Question: I am trying to recode <URL> .Mexopencv ports OpenCV vision toolbox into Matlab .
My code in Matlab using OpenCV toolbox:
'''
function hello
close all;clear all;
disp('Feature matching demo, press key when done');
boxImage = imread('D:/pic/500_1.jpg');
boxImage = rgb2gray(boxImage);
[boxPoints,boxFeatures] = cv.ORB(boxImage);
sceneImage = imread('D:/pic/100_1.jpg');
sceneImage = rgb2gray(sceneImage);
[scenePoints,sceneFeatures] = cv.ORB(sceneImage);
if (isempty(scenePoints)|| isempty(boxPoints))
return;
end;
matcher = cv.DescriptorMatcher('BruteForce');
matches = matcher.match(boxFeatures,sceneFeatures);
%Box contains pixels coordinates where there are matches
box = [boxPoints([matches(2:end).queryIdx]).pt];
%Scene contains pixels coordinates where there are matches
scene = [scenePoints([matches(2:end).trainIdx]).pt];
%Please refer to http://stackoverflow.com/questions/<PHONE>/matlab-using-mat2cell
%Box arrays contains coordinates the form [ (x1,y1), (x2,y2) ...]
%after applying mat2cell function
[nRows, nCols] = size(box);
nSubCols = 2;
box = mat2cell(box,nRows,nSubCols.*ones(1,nCols/nSubCols));
%Scene arrays contains coordinates the form [ (x1,y1), (x2,y2) ...]
%after applying mat2cell function
[nRows, nCols] = size(scene);
nSubCols = 2;
scene = mat2cell(scene,nRows,nSubCols.*ones(1,nCols/nSubCols));
%Finding homography between box and scene
H = cv.findHomography(box,scene);
boxCorners = [1, 1;... % top-left
size(boxImage, 2), 1;... % top-right
size(boxImage, 2), size(boxImage, 1);... % bottom-right
1, size(boxImage, 1)];
%Fine until this point , problem starts with perspectiveTransform
sceneCorners= cv.perspectiveTransform(boxCorners,H);
end
'''
The error:
'''
Error using cv.perspectiveTransform
Unexpected Standard exception from MEX file.
What()
is:C:\slaveuilds\WinInstallerMegaPack\src\opencv\modules\core\src\matmul.cpp:1926:
error: (-215) scn + 1 == m.cols && (depth == CV_32F || depth == CV_64F)
..
Error in hello (line 58)
sceneCorners= cv.perspectiveTransform(boxCorners,H);
'''
The problem starts from checking out the 'perspectiveTranform(boxCorners, H)', until finding 'homography' it was fine . Also note that while calculating the matching coordinates from the sample and the scene , I indexed from '2:end', 'box = [boxPoints([matches(2:end).queryIdx]).pt]', since accessing the 'queryIdx' of the 1st element would yield the zeroth position that couldn't be accessed . However , I think , this would not be a problem . Anyhow , I am looking forward for an answer to my solution . Thanks.
### 2nd Update:
According to @Amro , I have updated my code ,below . The inliers gives good response , however the coordinates for calculating perspective transform somehow got twisted.
'''
function hello
close all; clear all; clc;
disp('Feature matching with ORB');
%Feature detector and extractor for object
imgObj = imread('D:/pic/box.png');
%boxImage = rgb2gray(boxImage);
[keyObj,featObj] = cv.ORB(imgObj);
%Feature detector and extractor for scene
imgScene = imread('D:/pic/box_in_scene.png');
%sceneImage = rgb2gray(sceneImage);
[keyScene,featScene] = cv.ORB(imgScene);
if (isempty(keyScene)|| isempty(keyObj))
return;
end;
matcher = cv.DescriptorMatcher('BruteForce-HammingLUT');
m = matcher.match(featObj,featScene);
%im_matches = cv.drawMatches(boxImage, boxPoints, sceneImage, scenePoints,m);
% extract keypoints from the filtered matches
% (C zero-based vs. MATLAB one-based indexing)
ptsObj = cat(1, keyObj([m.queryIdx]+1).pt);
ptsObj = num2cell(ptsObj, 2);
ptsScene = cat(1, keyScene([m.trainIdx]+1).pt);
ptsScene = num2cell(ptsScene, 2);
% compute homography
[H,inliers] = cv.findHomography(ptsObj, ptsScene, 'Method','Ransac');
% remove outliers reported by RANSAC
inliers = logical(inliers);
m = m(inliers);
% show the final matches
imgMatches = cv.drawMatches(imgObj, keyObj, imgScene, keyScene, m, ...
'NotDrawSinglePoints',true);
imshow(imgMatches);
% apply the homography to the corner points of the box
[h,w] = size(imgObj);
corners = permute([0 0; w 0; w h; 0 h], [3 1 2]);
p = cv.perspectiveTransform(corners, H)
p = permute(p, [2 3 1])
p = bsxfun(@plus, p, [size(imgObj,2) 0]);
% draw lines between the transformed corners (the mapped object)
opts = {'Color',[0 255 0], 'Thickness',4};
imgMatches = cv.line(imgMatches, p(1,:), p(2,:), opts{:});
imgMatches = cv.line(imgMatches, p(2,:), p(3,:), opts{:});
imgMatches = cv.line(imgMatches, p(3,:), p(4,:), opts{:});
imgMatches = cv.line(imgMatches, p(4,:), p(1,:), opts{:});
imshow(imgMatches)
title('Matches & Object detection')
end
'''
The output is fine , however , the 'perspectiveTranform' is not giving the right coordinates apropos to the problem .
My output thus far :

### 3rd Update:
I have got all of the code running and fine with the homography . However , a corner case is bugging me really hard .
If I do 'imgObj = imread('D:/pic/box.png')' and 'imgScene = imread('D:/pic/box_in_scene.png')' , I get the homography rectangle good and fine , however , when I do 'imgScene = imread('D:/pic/box.png')' , i.e the object and scene are the , I get this error -
'''
Error using cv.findHomography
Unexpected Standard exception from MEX file.
What()
is:C:\slaveuilds\WinInstallerMegaPack\src\opencv\modules\calib3d\src
undam.cpp:1074:
error: (-215) npoints >= 0 && points2.checkVector(2) == npoints && points1.type() ==
points2.type()
..
Error in hello (line 37)
[H,inliers] = cv.findHomography(ptsObj, ptsScene, 'Method','Ransac');
'''
Now , I have came across this error in the past , this happens when the number of 'ptsObj' or 'ptsScene' is low , e.g, when the scene is nothing but a white/black screen , keypoints of that scene is zero . In this particular problem there is ample amount of 'ptsObj' and 'ptsScene'. Where can the problem lie . I have tested this code using 'SURF'an the same error is resurfacing .
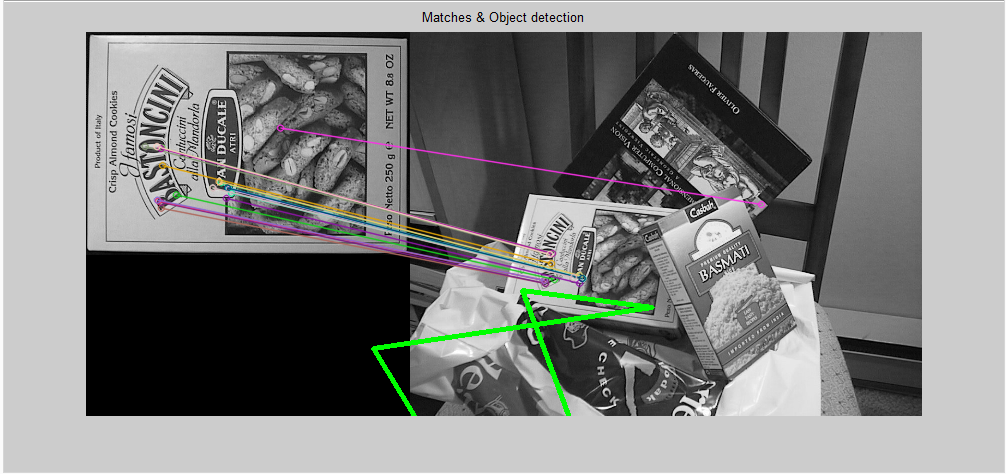
Answer: A couple of remarks:
- the matcher returns zero-based indices (as well as various other functions on account of OpenCV being implemented in C++). So if you want to get the corresponding keypoints you have to adjust by one (MATLAB arrays are one-based). 'mexopencv' <URL>. In this case, I'm not sure your code is packing the points correctly, either way it could be made much simpler..
Here is the complete <URL> translated from C++ to MATLAB:
'''
% input images
imgObj = imread('box.png');
imgScene = imread('box_in_scene.png');
% detect keypoints and calculate descriptors using SURF
detector = cv.FeatureDetector('SURF');
keyObj = detector.detect(imgObj);
keyScene = detector.detect(imgScene);
extractor = cv.DescriptorExtractor('SURF');
featObj = extractor.compute(imgObj, keyObj);
featScene = extractor.compute(imgScene, keyScene);
% match descriptors using FLANN
matcher = cv.DescriptorMatcher('FlannBased');
m = matcher.match(featObj, featScene);
% keep only "good" matches (whose distance is less than k*min_dist )
dist = [m.distance];
m = m(dist < 3*min(dist));
% extract keypoints from the filtered matches
% (C zero-based vs. MATLAB one-based indexing)
ptsObj = cat(1, keyObj([m.queryIdx]+1).pt);
ptsObj = num2cell(ptsObj, 2);
ptsScene = cat(1, keyScene([m.trainIdx]+1).pt);
ptsScene = num2cell(ptsScene, 2);
% compute homography
[H,inliers] = cv.findHomography(ptsObj, ptsScene, 'Method','Ransac');
% remove outliers reported by RANSAC
inliers = logical(inliers);
m = m(inliers);
% show the final matches
imgMatches = cv.drawMatches(imgObj, keyObj, imgScene, keyScene, m, ...
'NotDrawSinglePoints',true);
imshow(imgMatches)
% apply the homography to the corner points of the box
[h,w] = size(imgObj);
corners = permute([0 0; w 0; w h; 0 h], [3 1 2]);
p = cv.perspectiveTransform(corners, H);
p = permute(p, [2 3 1]);
p = bsxfun(@plus, p, [size(imgObj,2) 0]);
% draw lines between the transformed corners (the mapped object)
opts = {'Color',[0 255 0], 'Thickness',4};
imgMatches = cv.line(imgMatches, p(1,:), p(2,:), opts{:});
imgMatches = cv.line(imgMatches, p(2,:), p(3,:), opts{:});
imgMatches = cv.line(imgMatches, p(3,:), p(4,:), opts{:});
imgMatches = cv.line(imgMatches, p(4,:), p(1,:), opts{:});
imshow(imgMatches)
title('Matches & Object detection')
'''

Now you can try one of the other algorithms for feature detection/extraction (ORB in your case). Just remember you might need to adjust some of the parameters above to get good results (for example the multiplier used to control how many of the keypoint matches to keep).
---
## EDIT:
Like I said, there is no one size fits all solution in computer vision. You need to experiment by adjusting the various algorithm parameters to get good results on your data. For instance, the <URL>, the brute force matcher with Hamming distances is a recommended matcher for ORB descriptors.
Finally note that I specified <URL> is to use all the points available.
Furthermore note that some of the control points used to estimate the homography in you case are almost co-linear, this might badly contribute to the computation (kind of like how numerically inverting a matrix close to singular is a bad idea).
With the above said, I am highlighting below the relevant parts of the code which gave me good results using ORB descriptors (the rest is unchanged from what I previously posted):
'''
% detect keypoints and calculate descriptors using ORB
[keyObj,featObj] = cv.ORB(imgObj);
[keyScene,featScene] = cv.ORB(imgScene);
% match descriptors using brute force with Hamming distances
matcher = cv.DescriptorMatcher('BruteForce-Hamming');
m = matcher.match(featObj, featScene);
% keep only "good" matches (whose distance is less than k*min_dist )
dist = [m.distance];
m = m(dist < 3*min(dist));
'''

I noticed that you omitted the last part where I filtered the matches by dropping bad ones.. You could always look at the distribution of the "distances" of the matches found, and decide on an appropriate threshold. Here is what I had initially:
'''
hist([m.distance])
title('Distribution of match distances')
'''

You could also apply similar process on the raw keypoints based on their response values, and subsample the points accordingly:
'''
subplot(121), hist([keyObj.response]); title('box')
subplot(122), hist([keyScene.response]); title('scene')
'''
HTH